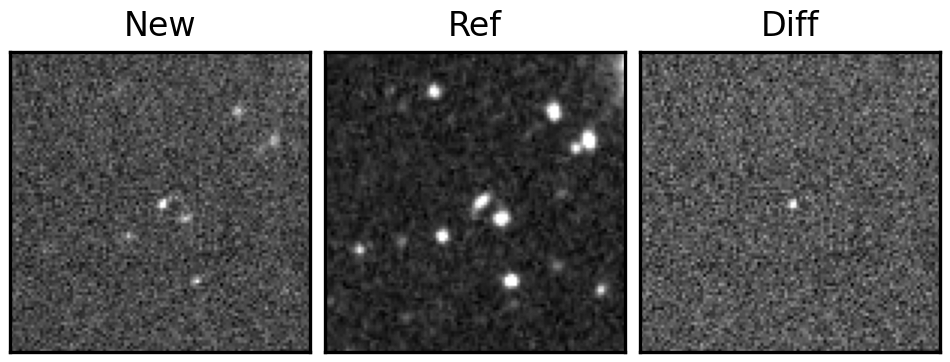
Label: real